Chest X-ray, PA view. Patient: 56 years old, sex M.
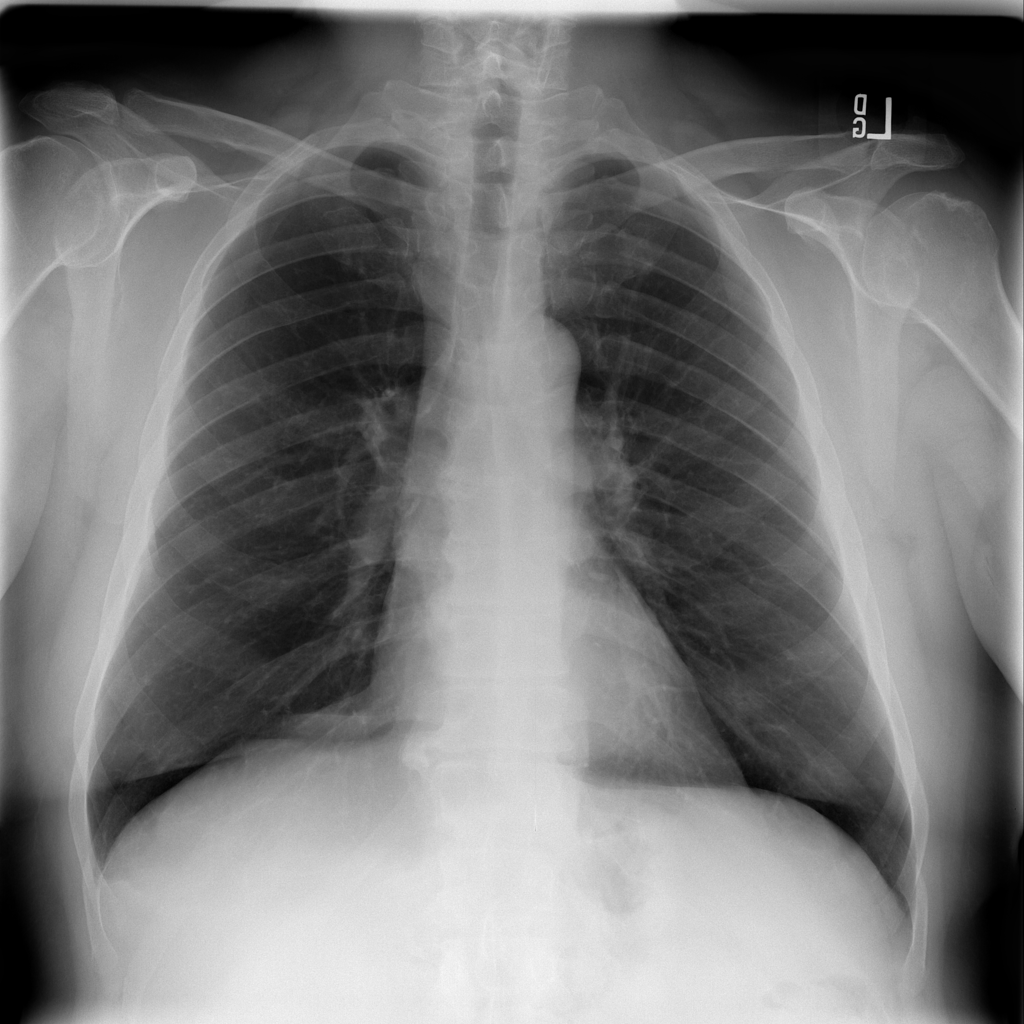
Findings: Infiltration